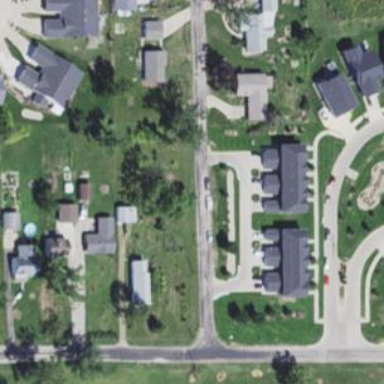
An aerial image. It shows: Residential road.